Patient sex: M
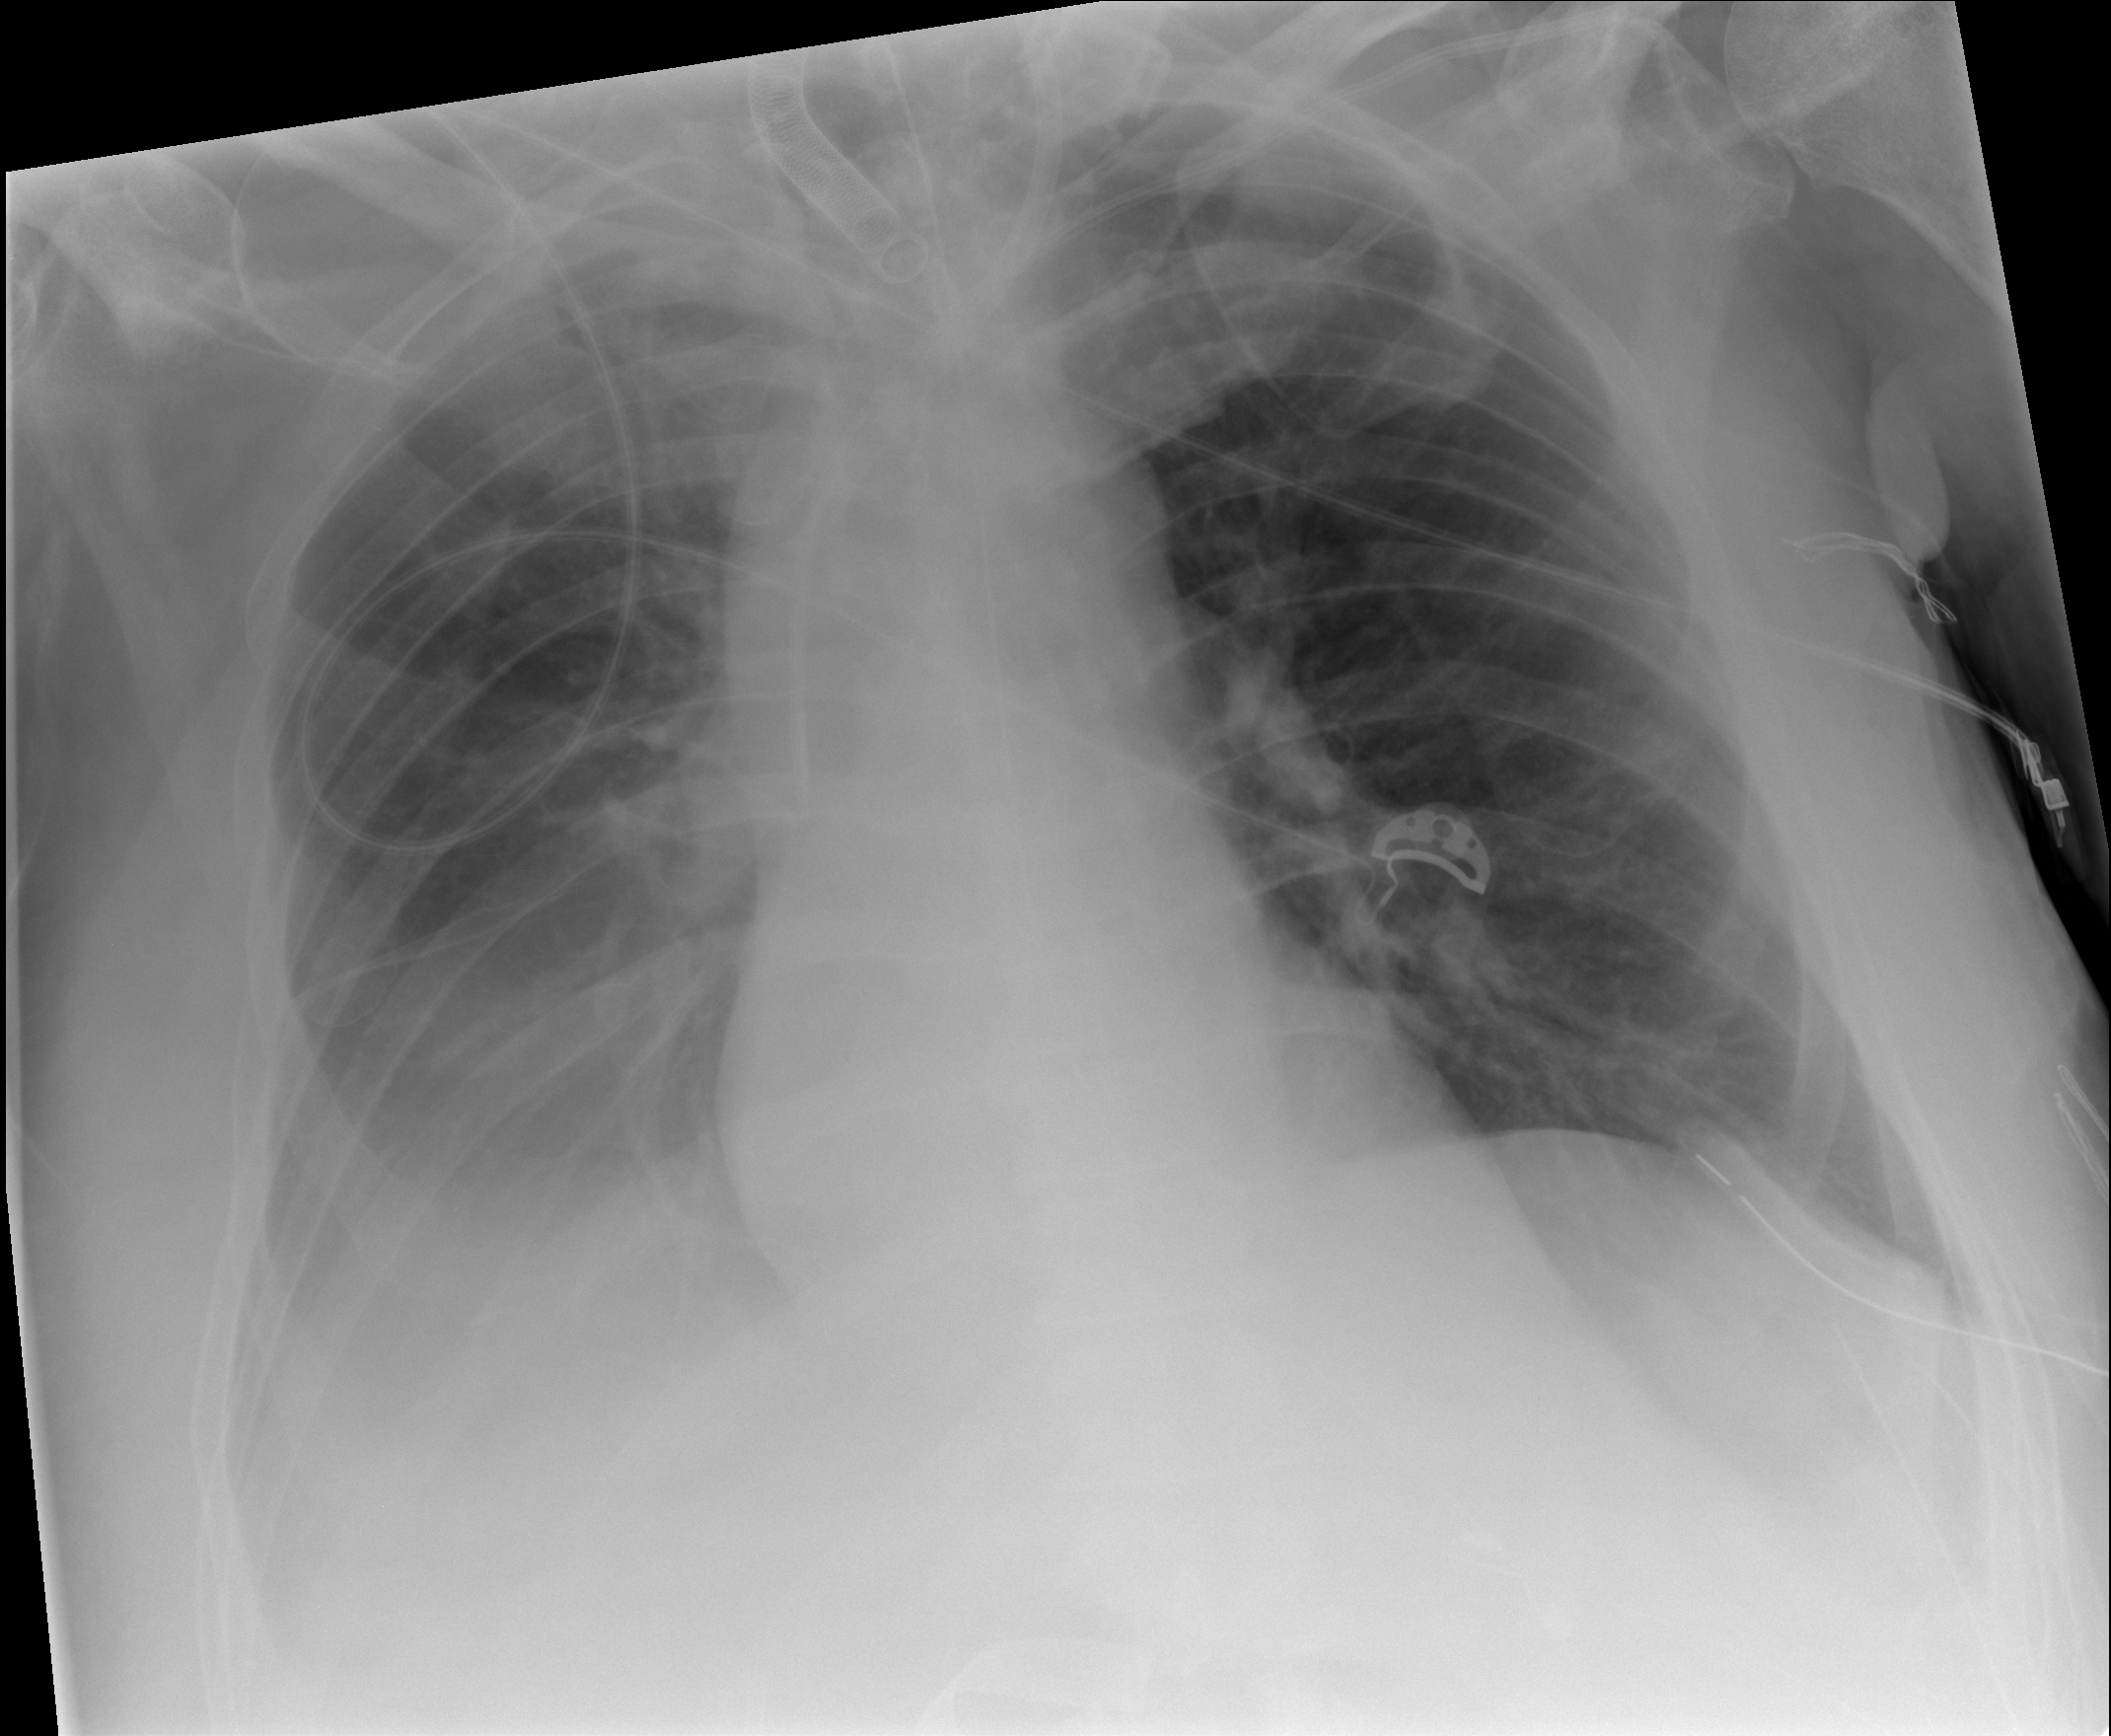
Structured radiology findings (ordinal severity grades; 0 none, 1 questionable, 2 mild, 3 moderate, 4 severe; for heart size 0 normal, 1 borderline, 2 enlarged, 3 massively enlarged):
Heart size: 0
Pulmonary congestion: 2
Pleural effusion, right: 3
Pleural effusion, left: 0
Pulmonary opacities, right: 1
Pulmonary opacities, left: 0
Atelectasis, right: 2
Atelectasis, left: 2